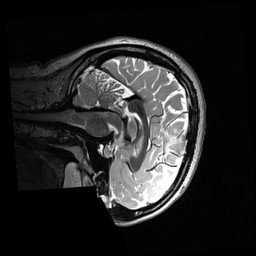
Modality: T2w
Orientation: sagittal
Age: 19
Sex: female
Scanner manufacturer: siemens
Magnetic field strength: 3 T
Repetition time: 3.2 s
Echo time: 0.566 s